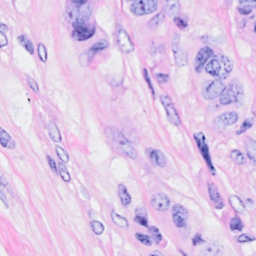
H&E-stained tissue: Breast